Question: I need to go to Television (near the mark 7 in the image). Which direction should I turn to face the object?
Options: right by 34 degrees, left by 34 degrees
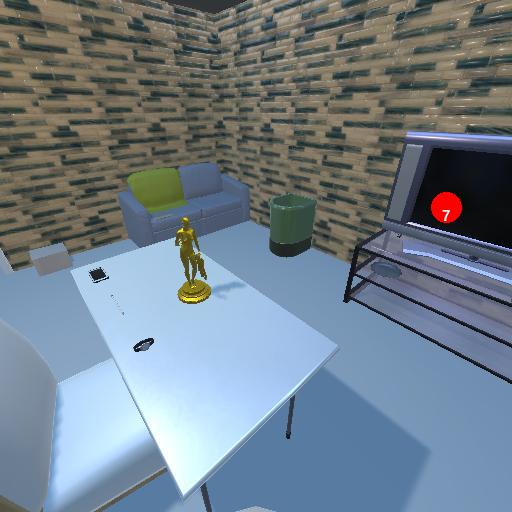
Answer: right by 34 degrees